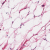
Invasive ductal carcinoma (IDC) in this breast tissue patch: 0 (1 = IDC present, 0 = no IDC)